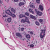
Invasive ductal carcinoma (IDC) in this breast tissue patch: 0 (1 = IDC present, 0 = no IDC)